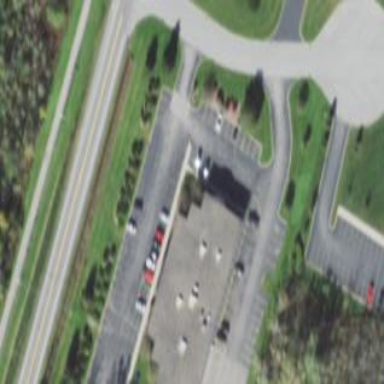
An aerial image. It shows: Commercial building.